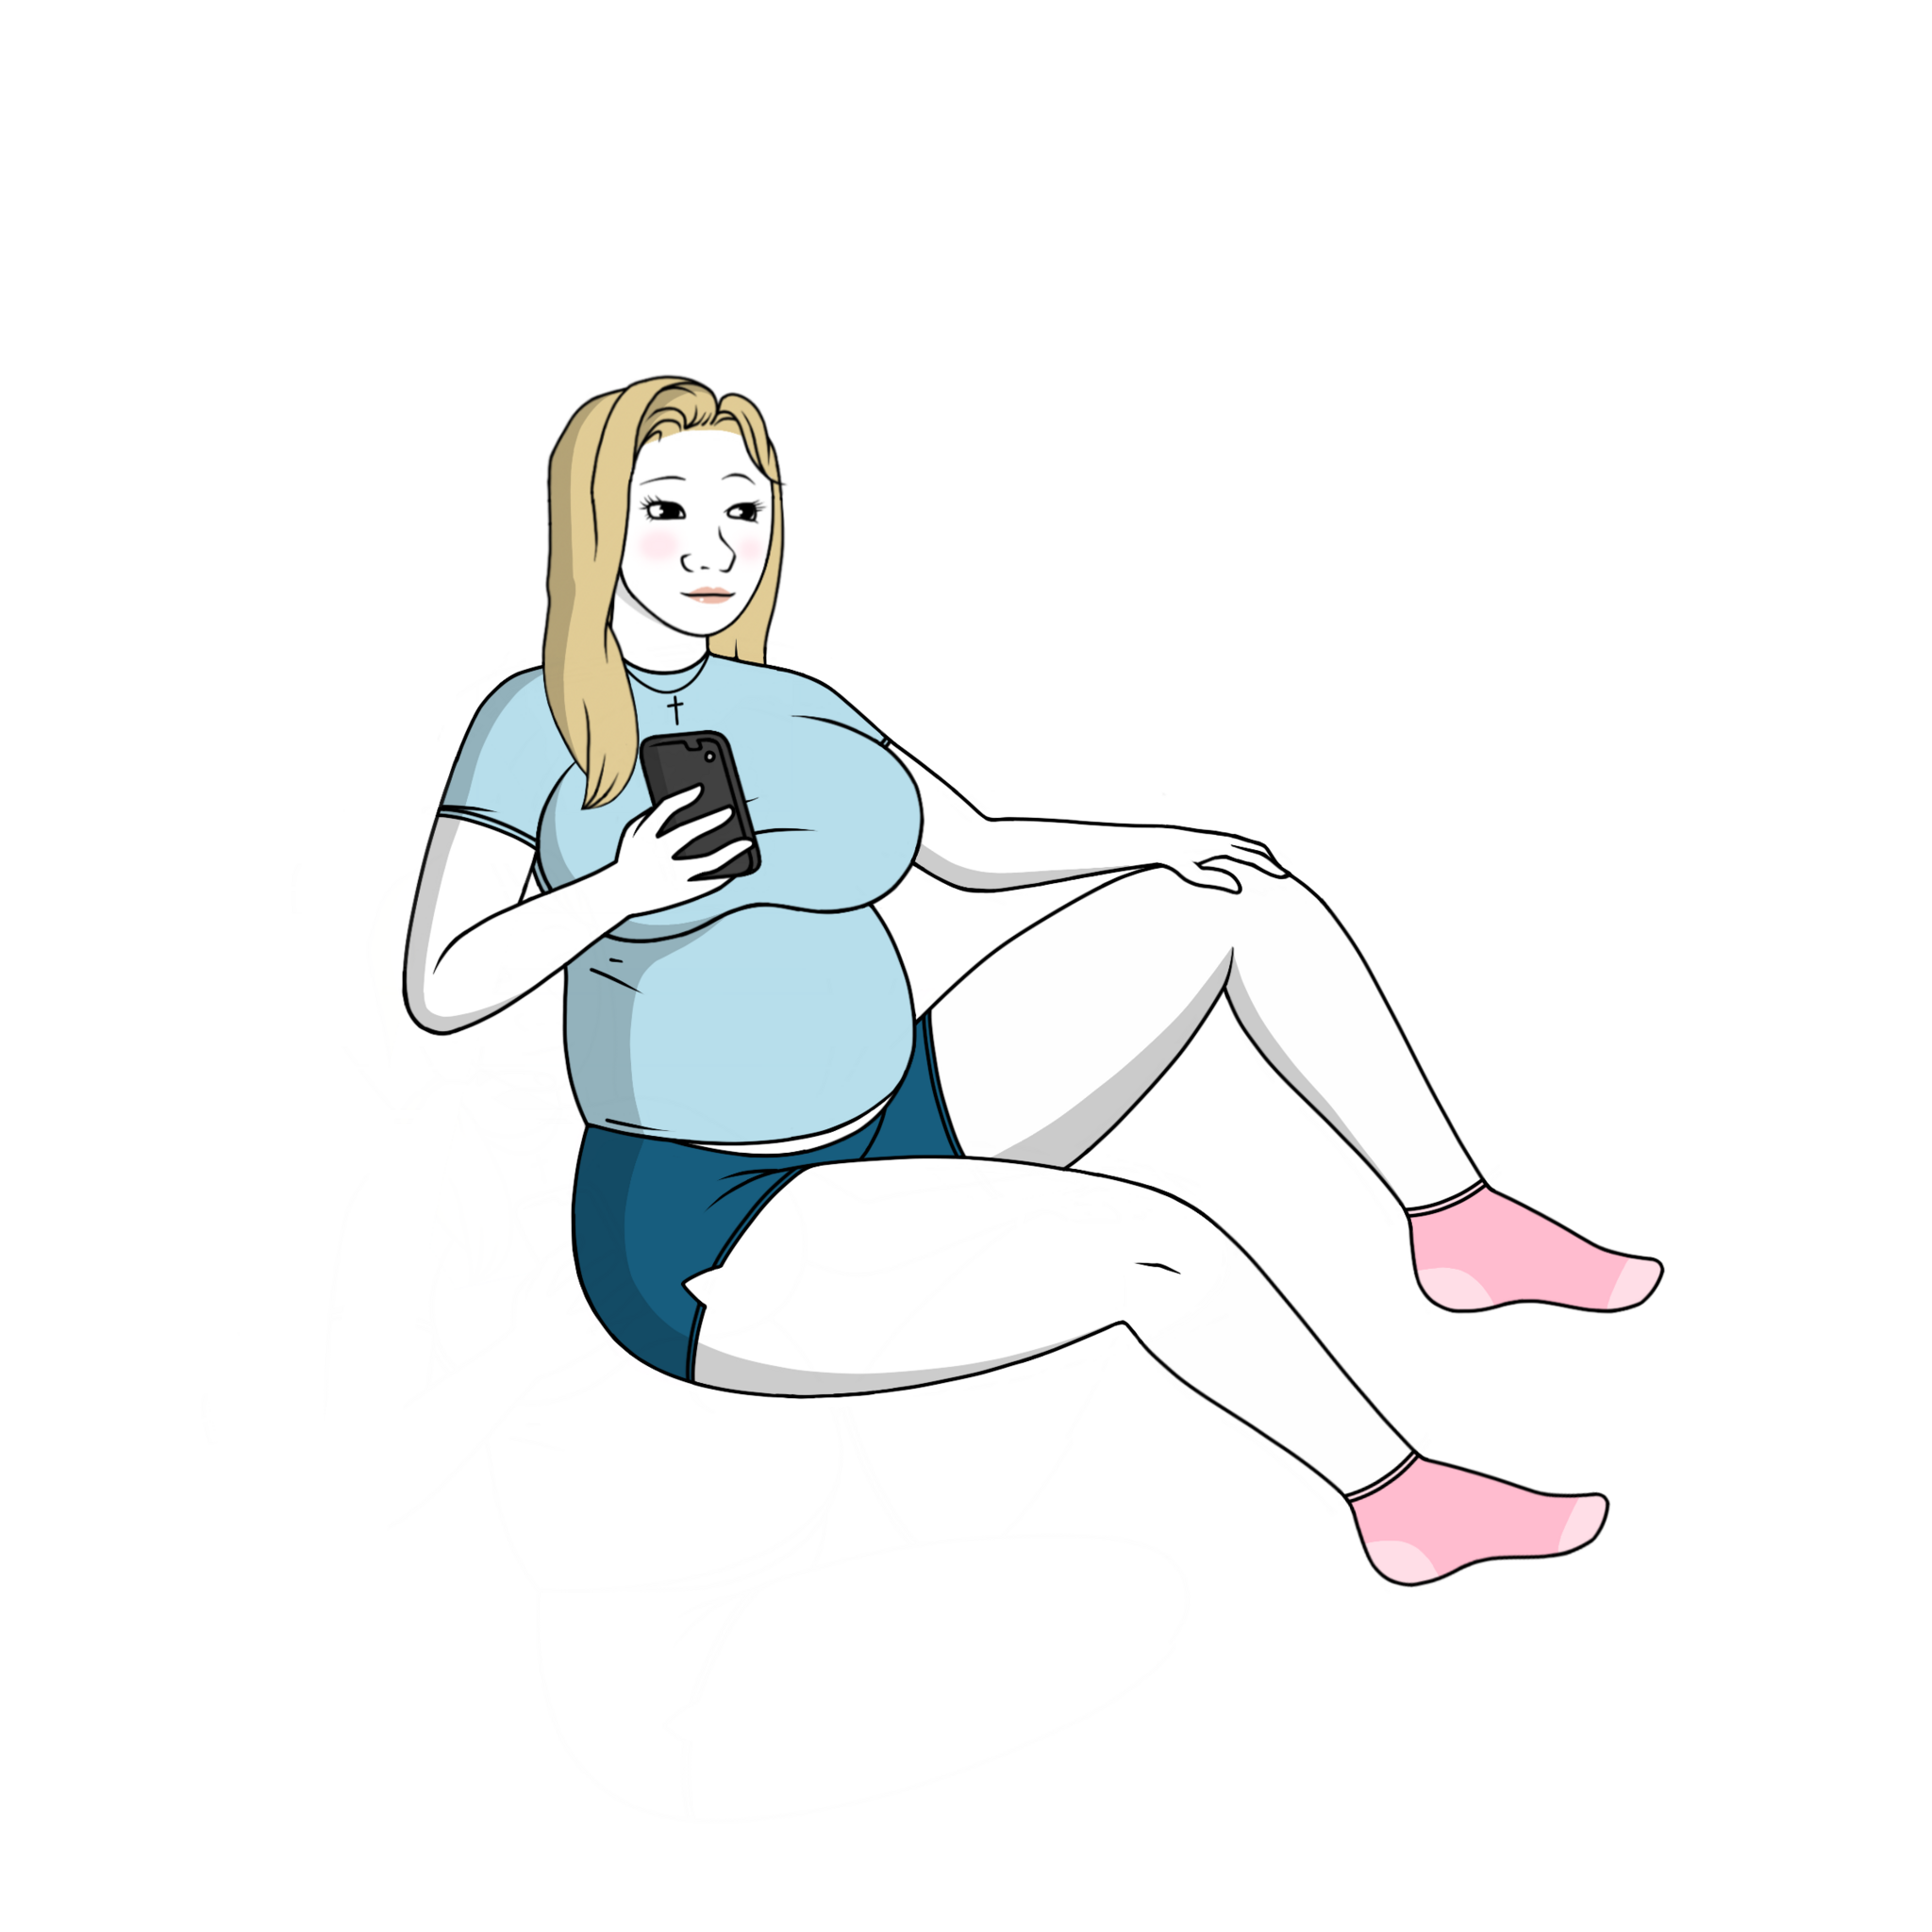
Label: 5_Trad_Wife